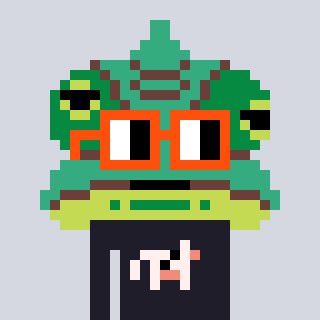
a pixel art character with square orange glasses, a chameleon-shaped head and a grayscale-colored body on a cool background